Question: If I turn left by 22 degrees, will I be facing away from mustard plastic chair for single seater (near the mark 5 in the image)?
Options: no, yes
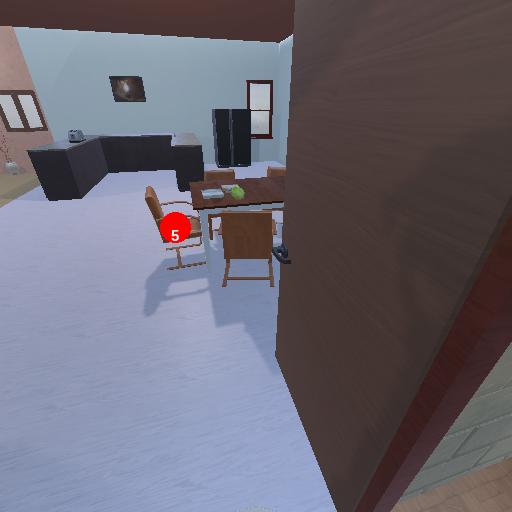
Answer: no